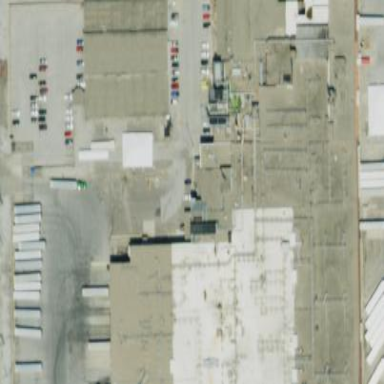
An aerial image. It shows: Industrial building with works on site.